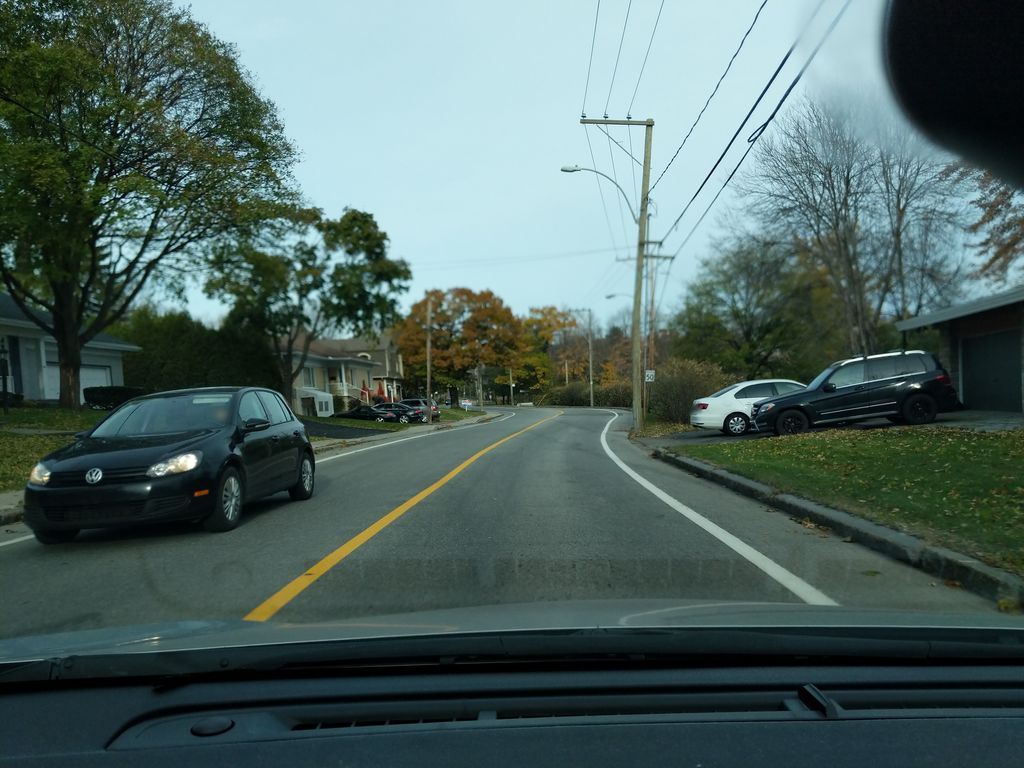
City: quebec_city